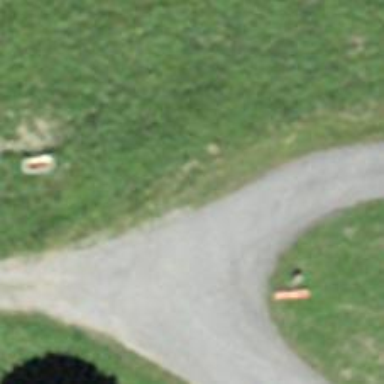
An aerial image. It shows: Bench.